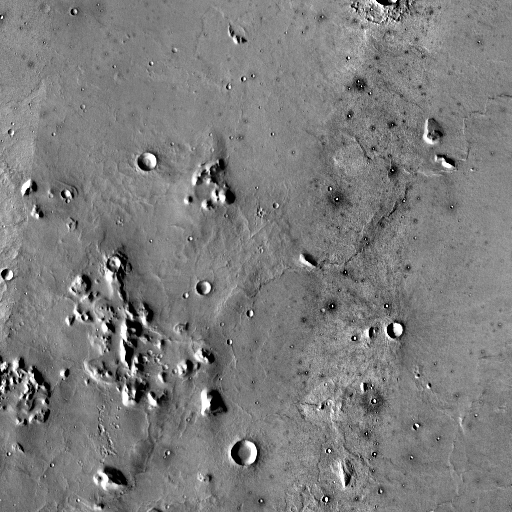
Crater classes present: Background, Other, Secondary